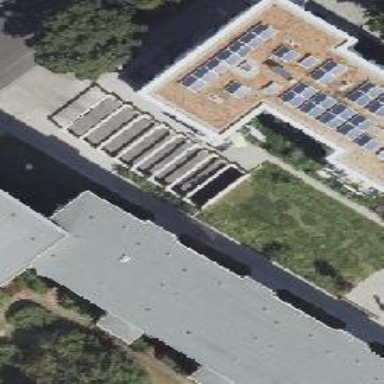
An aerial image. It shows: Parking entrance.